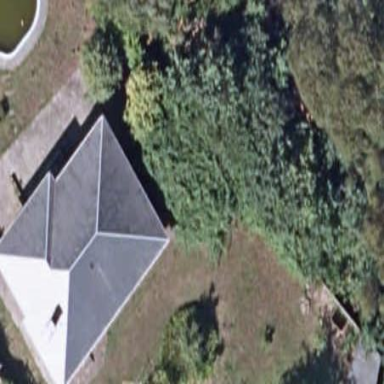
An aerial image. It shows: Simple house.